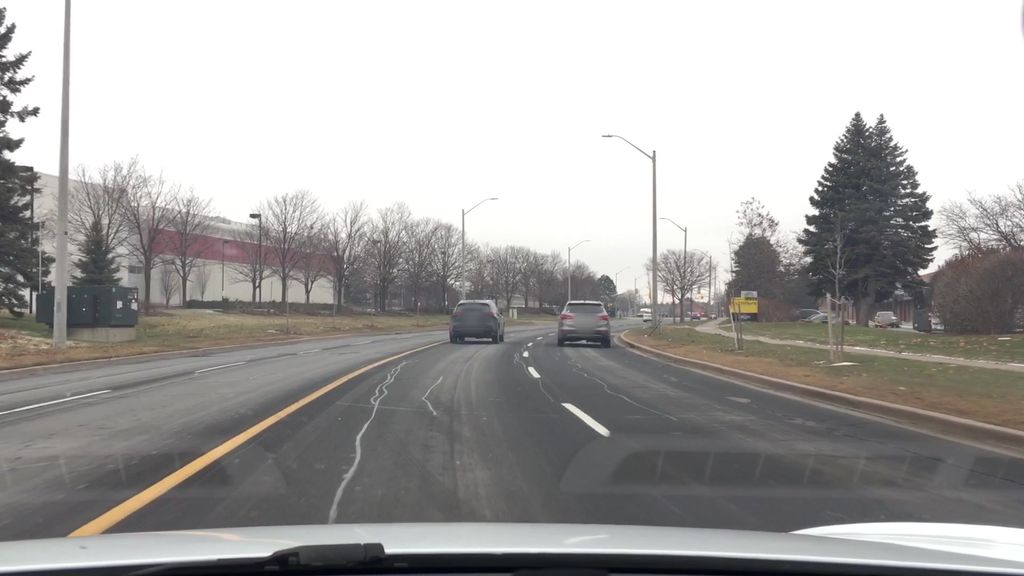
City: toronto